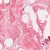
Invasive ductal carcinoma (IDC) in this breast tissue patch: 0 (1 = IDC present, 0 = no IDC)